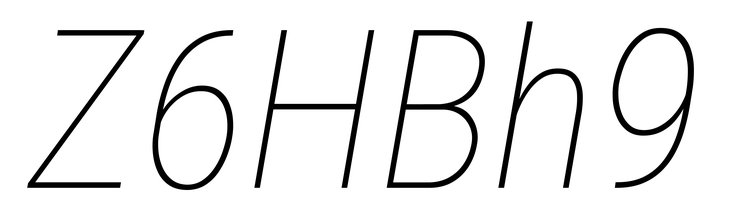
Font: Roboto-Italic_Condensed_Thin_Italic